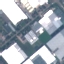
Land use / land cover class: Industrial